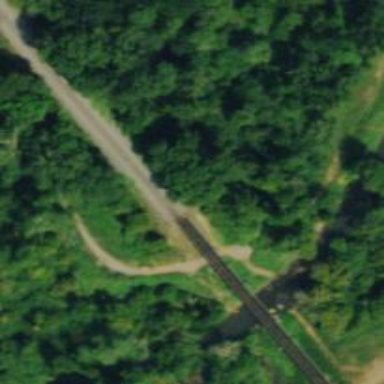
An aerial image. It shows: Railway bridge.